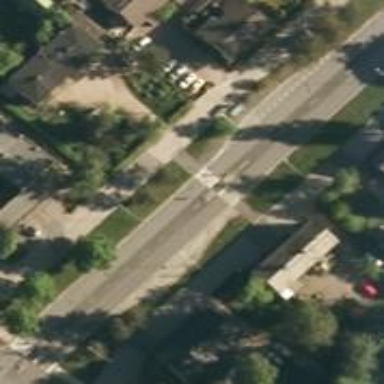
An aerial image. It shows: Marked crossing with pedestrian island.